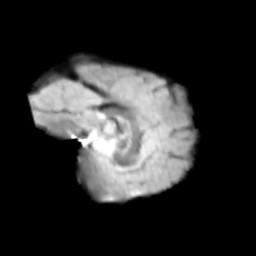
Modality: T2w
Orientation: sagittal
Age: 11
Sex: female
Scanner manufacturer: siemens
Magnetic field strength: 3 T
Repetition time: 3.8 s
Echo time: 0.07 s